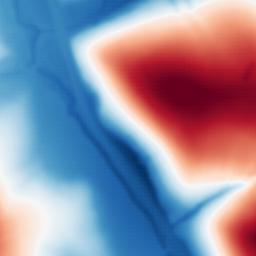
Category: multiscale
Decomposition family: dog_multiscale
Decomposition parameters: sigma_ratio: 2
n_scales: 6
base_sigma: 2
Upsampling method: sinc_hamming
Upsampling parameters: scale: 2
kernel_size: 4
Upsampling scale: 2